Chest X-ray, PA view. Patient: 30 years old, sex M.
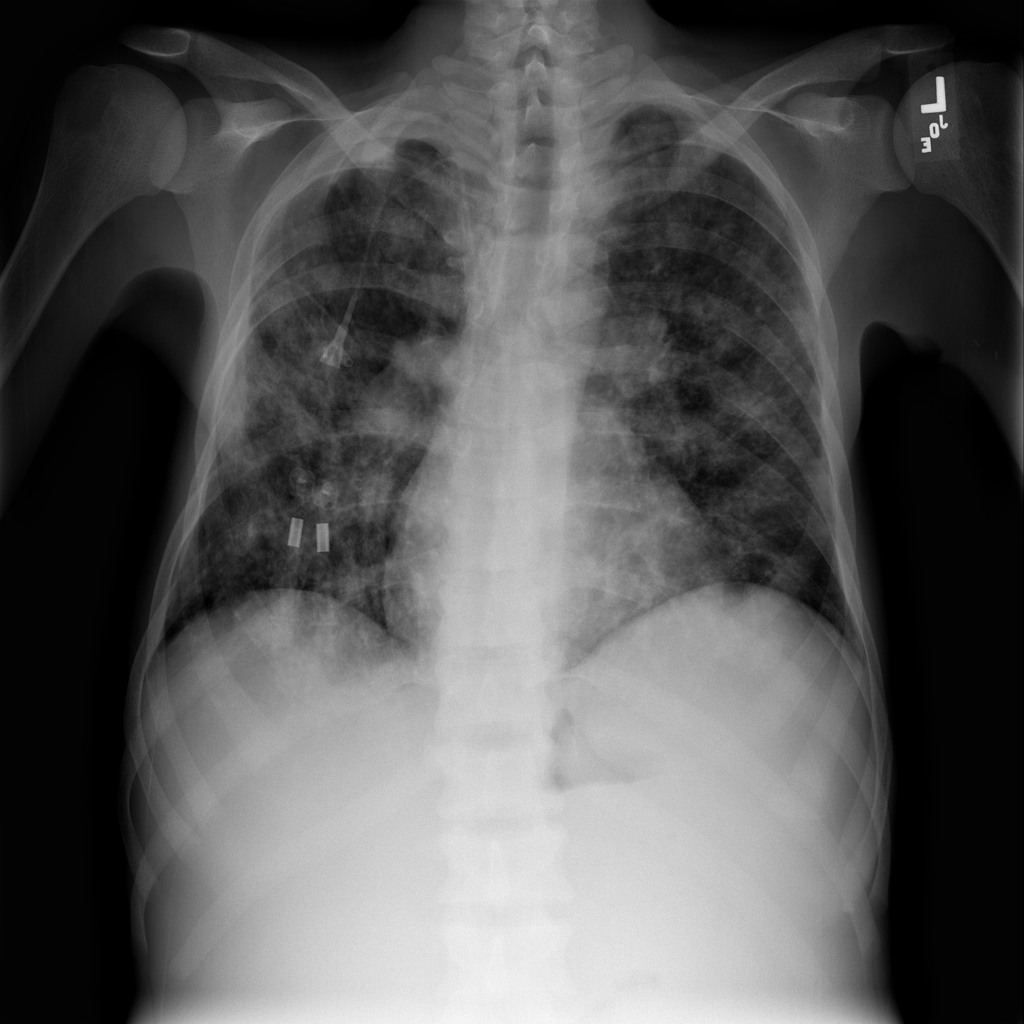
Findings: Infiltration, Nodule, Pleural_Thickening